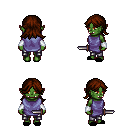
a pixel art fantasy rpg character, female body template, orc, green skin, chain tabard jacket, metal pants, brown loose hair, white cloth bracers, black slippers, dagger, four views (front, back, left, right), 2x2 character sprite sheet, small pixel art, hard edges, no anti-aliasing